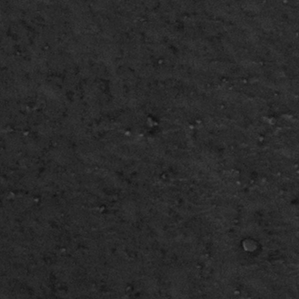
Label: frost